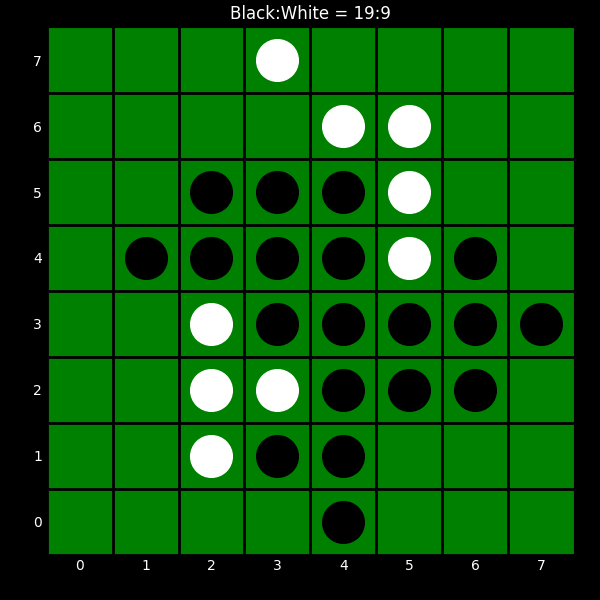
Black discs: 19
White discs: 9